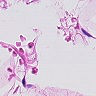
Metastatic tissue present: no